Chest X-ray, PA view. Patient: 39 years old, sex F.
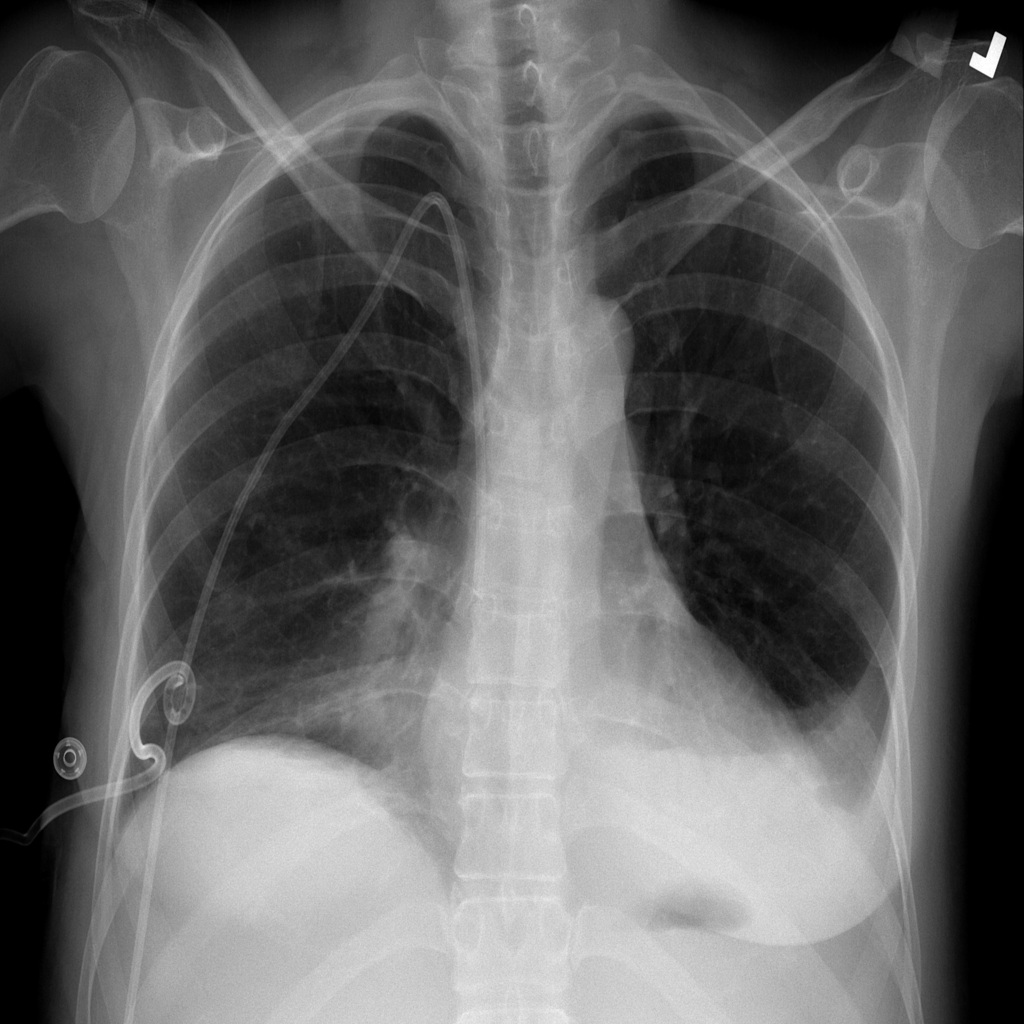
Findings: Effusion, Pneumothorax